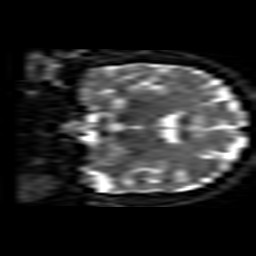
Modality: ADC
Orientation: coronal
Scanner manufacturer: ge
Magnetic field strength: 1.5 T
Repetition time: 8 s
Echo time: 0.0972 s